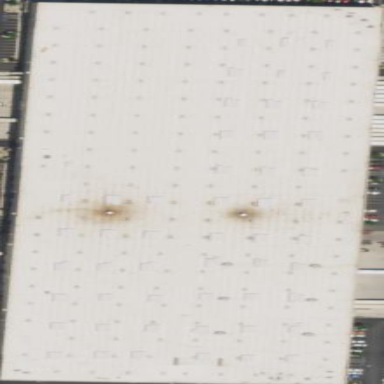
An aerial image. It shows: Warehouse.